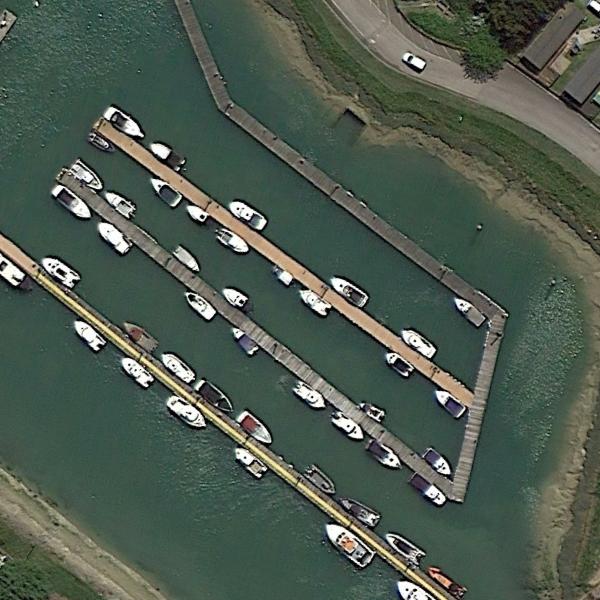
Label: Port